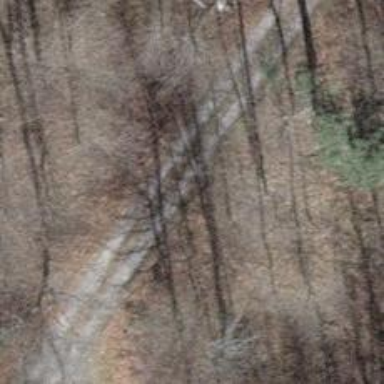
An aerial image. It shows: Track with compacted grade 2 surface.